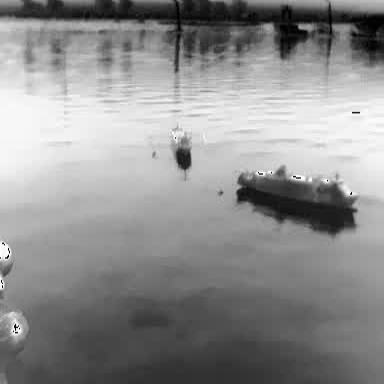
There are two objects shown in the infrared image, including a container_ship, and a liner.